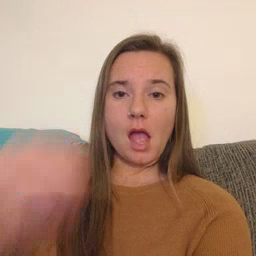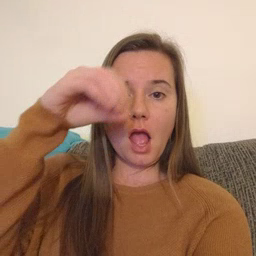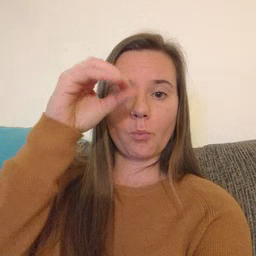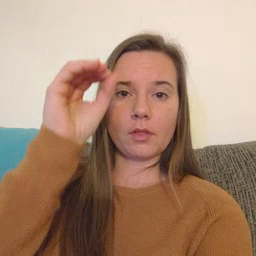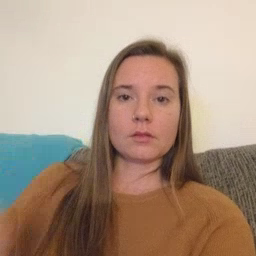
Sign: owl